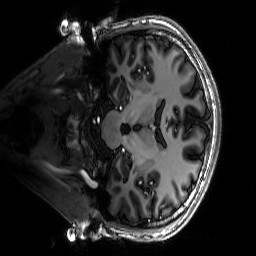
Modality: T1w
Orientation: coronal
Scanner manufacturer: siemens
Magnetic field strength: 6.98 T
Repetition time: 3.58 s
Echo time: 0.00141 s